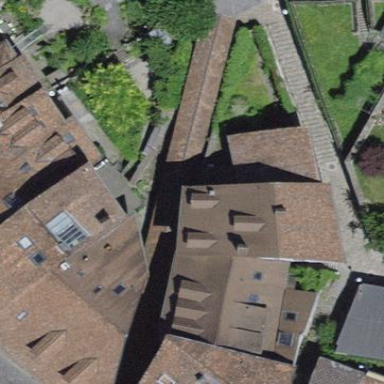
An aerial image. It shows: View of roof of building.